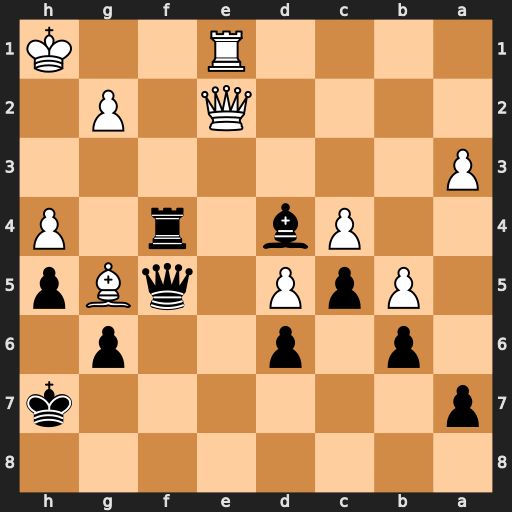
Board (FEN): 8/p6k/1p1p2p1/1PpP1qBp/2Pb1r1P/P7/4Q1P1/4R2K
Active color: b
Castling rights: -
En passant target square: -
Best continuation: Qxg5 Qe7+ Qxe7